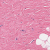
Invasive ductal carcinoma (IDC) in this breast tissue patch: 0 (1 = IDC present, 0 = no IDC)